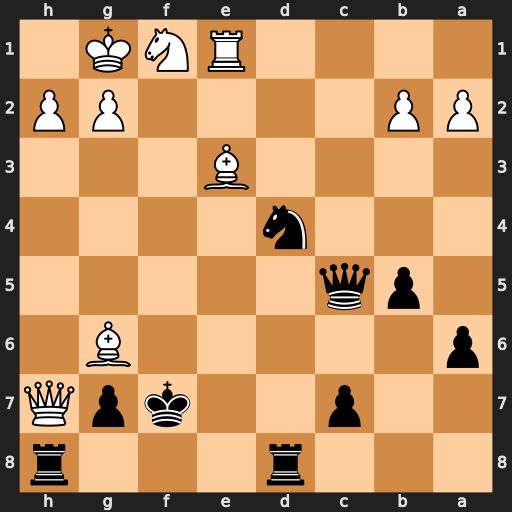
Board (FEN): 3r3r/2p2kpQ/p5B1/1pq5/3n4/4B3/PP4PP/4RNK1
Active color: b
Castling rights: -
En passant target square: -
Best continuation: Kf6 Ng3 Rxh7